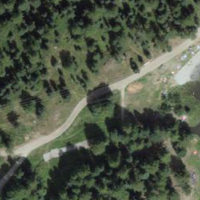
EUNIS habitat code: 43
Species observed at this site:
Cirsium heterophyllum
Pyrrhosoma nymphula
Bombus wurflenii
Sympetrum fonscolombii
Sympetrum striolatum